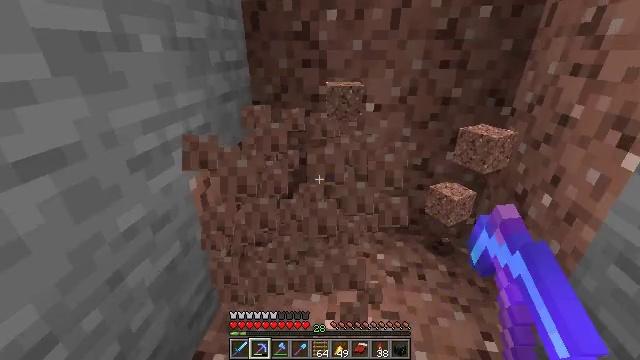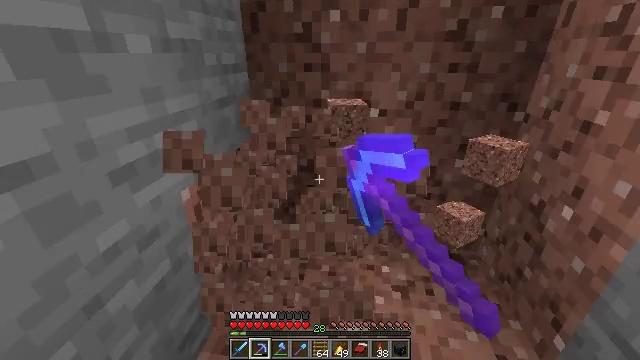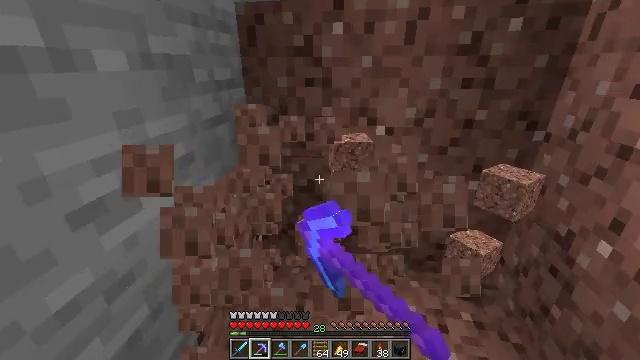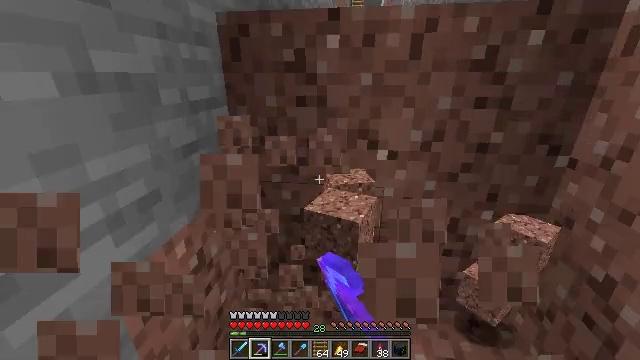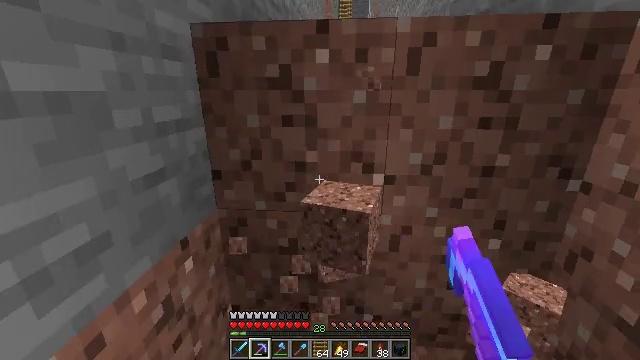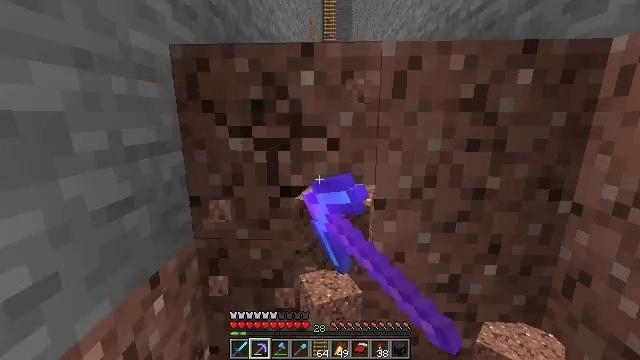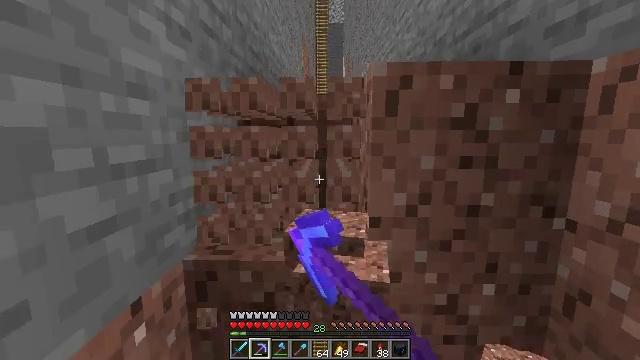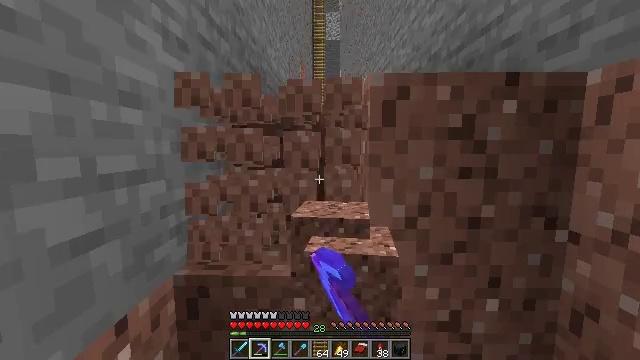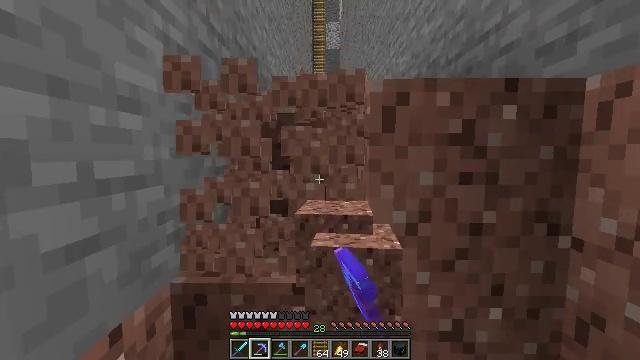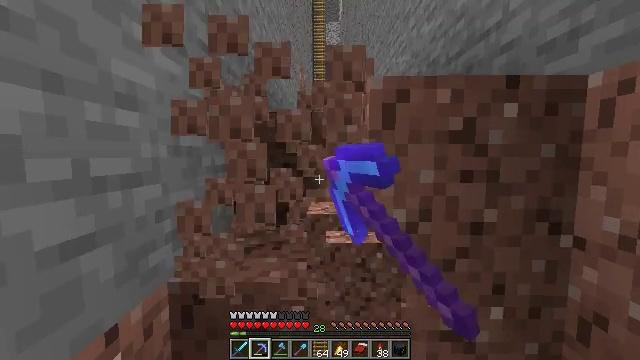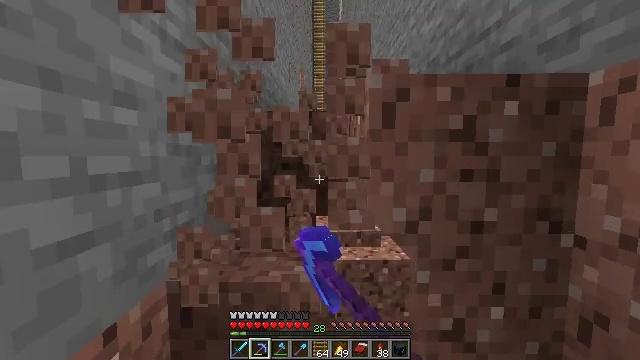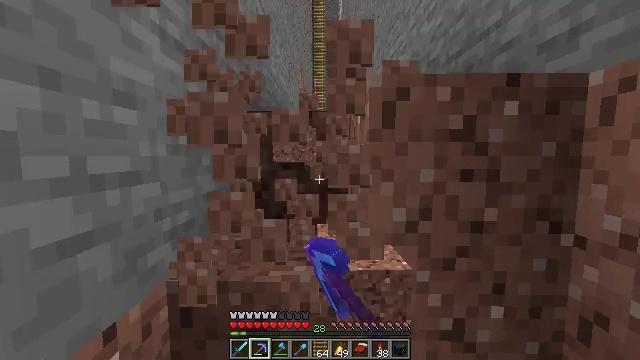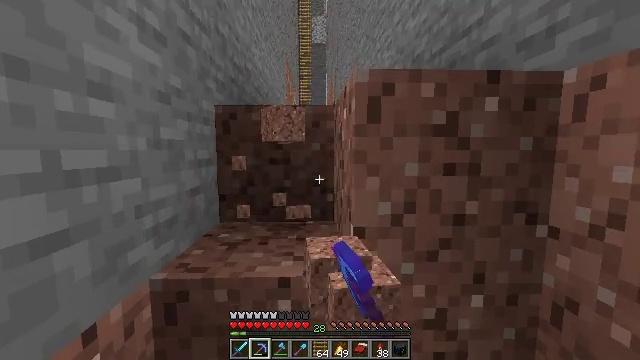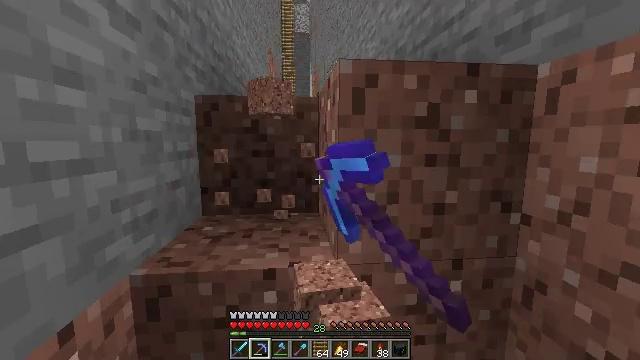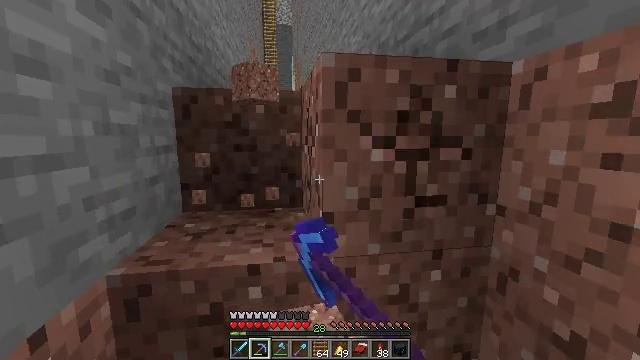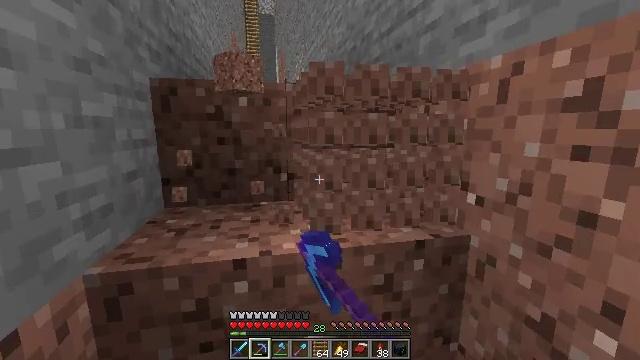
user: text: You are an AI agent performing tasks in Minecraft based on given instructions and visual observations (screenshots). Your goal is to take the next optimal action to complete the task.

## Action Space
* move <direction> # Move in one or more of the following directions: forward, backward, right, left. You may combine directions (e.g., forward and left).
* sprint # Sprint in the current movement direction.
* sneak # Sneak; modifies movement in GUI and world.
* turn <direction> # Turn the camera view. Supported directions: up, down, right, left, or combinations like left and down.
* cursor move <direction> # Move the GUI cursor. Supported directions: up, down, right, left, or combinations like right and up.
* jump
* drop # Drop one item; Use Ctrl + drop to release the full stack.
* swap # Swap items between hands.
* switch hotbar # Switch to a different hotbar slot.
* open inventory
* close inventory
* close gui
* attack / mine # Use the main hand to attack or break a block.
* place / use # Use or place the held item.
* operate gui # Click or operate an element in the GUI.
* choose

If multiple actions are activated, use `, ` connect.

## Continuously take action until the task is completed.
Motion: motion action
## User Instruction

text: Use a pickaxe to gather granite.
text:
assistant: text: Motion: move forward, attack / mine
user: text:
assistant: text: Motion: move forward, turn up, attack / mine
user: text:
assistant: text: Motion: move forward, turn right and up, attack / mine
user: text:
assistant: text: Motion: turn right and up, attack / mine
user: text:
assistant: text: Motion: turn right and up, attack / mine
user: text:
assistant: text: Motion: turn right and up, attack / mine
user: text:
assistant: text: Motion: turn up, attack / mine
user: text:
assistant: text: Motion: turn up, attack / mine
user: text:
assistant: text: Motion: attack / mine
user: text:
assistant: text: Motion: attack / mine
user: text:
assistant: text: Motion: attack / mine
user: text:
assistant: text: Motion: turn right and down, attack / mine
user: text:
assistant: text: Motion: turn right and down, attack / mine
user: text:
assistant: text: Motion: turn right and down, attack / mine
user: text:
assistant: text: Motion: turn right and down, attack / mine
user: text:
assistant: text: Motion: turn right and down, attack / mine
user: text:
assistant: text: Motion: turn right and down, attack / mine
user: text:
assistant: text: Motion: turn right and down, attack / mine
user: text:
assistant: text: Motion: turn down, attack / mine
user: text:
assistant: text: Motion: turn down, attack / mine
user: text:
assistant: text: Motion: turn down, attack / mine
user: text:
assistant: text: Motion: attack / mine
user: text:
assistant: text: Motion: turn down, attack / mine
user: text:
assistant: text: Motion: turn left and down, attack / mine
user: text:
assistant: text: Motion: turn left and down, attack / mine
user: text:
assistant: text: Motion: attack / mine
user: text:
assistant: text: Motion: turn left, attack / mine
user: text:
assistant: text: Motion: turn left, attack / mine
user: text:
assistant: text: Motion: turn left, attack / mine
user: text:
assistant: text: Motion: turn left and up, attack / mine